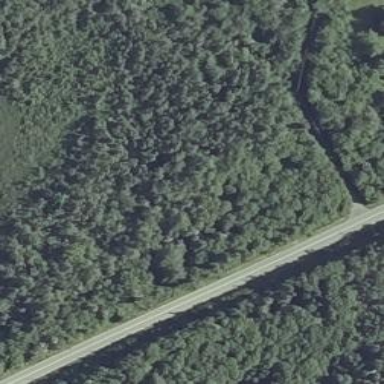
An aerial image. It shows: Evergreen woodland with needle-leaved trees.